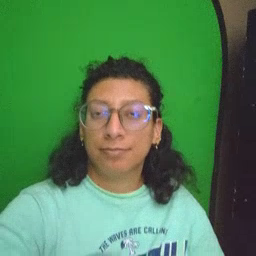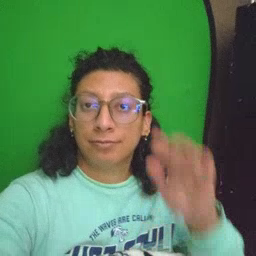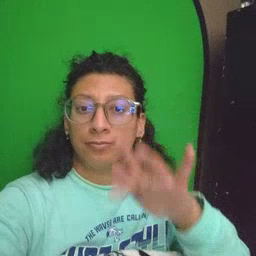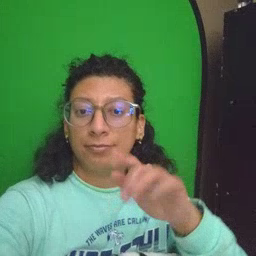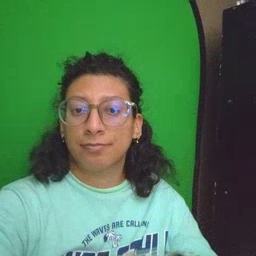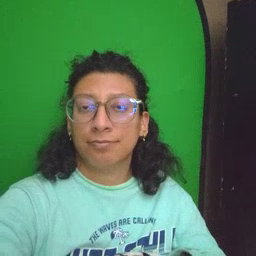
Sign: touch